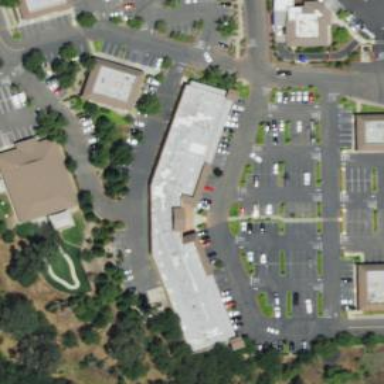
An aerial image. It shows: Commercial area.